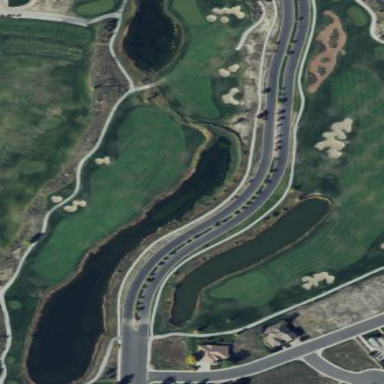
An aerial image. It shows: Water hazard on golf course. The hazard is natural water feature.